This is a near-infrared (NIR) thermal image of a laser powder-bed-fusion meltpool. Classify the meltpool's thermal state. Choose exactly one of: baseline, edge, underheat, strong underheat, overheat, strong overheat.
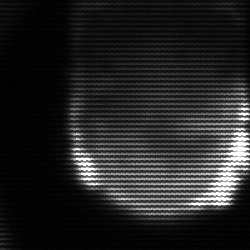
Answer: edge